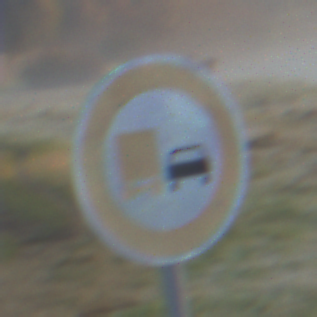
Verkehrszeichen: UeberholverbotKraftfahrzeuge
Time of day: Dawn
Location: Outdoor (Nature)
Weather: Clear
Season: NotSpecified
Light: Natural